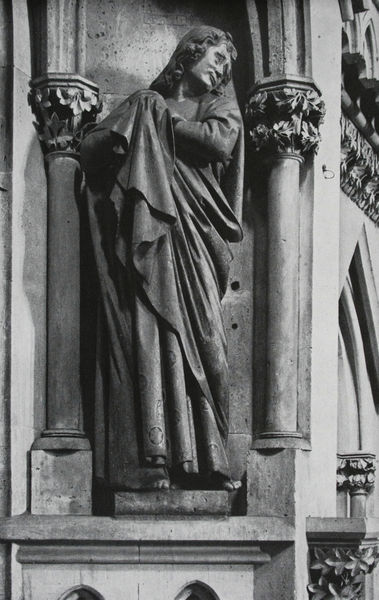
Titel: Westlettner, Johannes
Standort: Naumburg (Saale)
Institution: Dom
Schlagwörter: kopf, mann, schatten, umhang, frau, haar, kleid, licht, säule, säulen, blick, gebäude, architektur, arme, falten, johannes, mensch, sockel, stein, hände, innenraum, kirche, figur, gewand, haare, mantel, gotik, locken, skulptur, statue, deutschland, füße, bogen, detail, bildhauerei, plastik, podest, foto, nische, dom, barfuß, schwarzweiß, beten, kapitelle, kathedrale, kapitell, efeu, gotisch, reims, mittelalter, heiliger, konche, heilige, heilig, maria, betend, verdeckt, sakral, neigung, lirche, pierre, bauplastik, basen, steinmetzarbeit, colonnes, staute, stifter, eglise, ange, kunstwerk, drap, statute, naumburg, bildwerk, saint, röhrenfalten, gotsich, wat, startur, lebensgross, statue en pierre, zugfalten, kopf auf der schulter